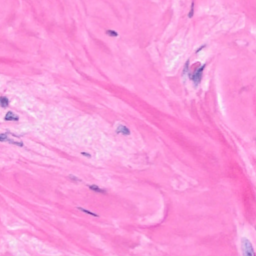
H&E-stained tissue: Breast